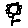
Label: flower